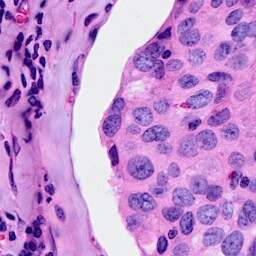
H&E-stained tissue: Breast